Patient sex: M
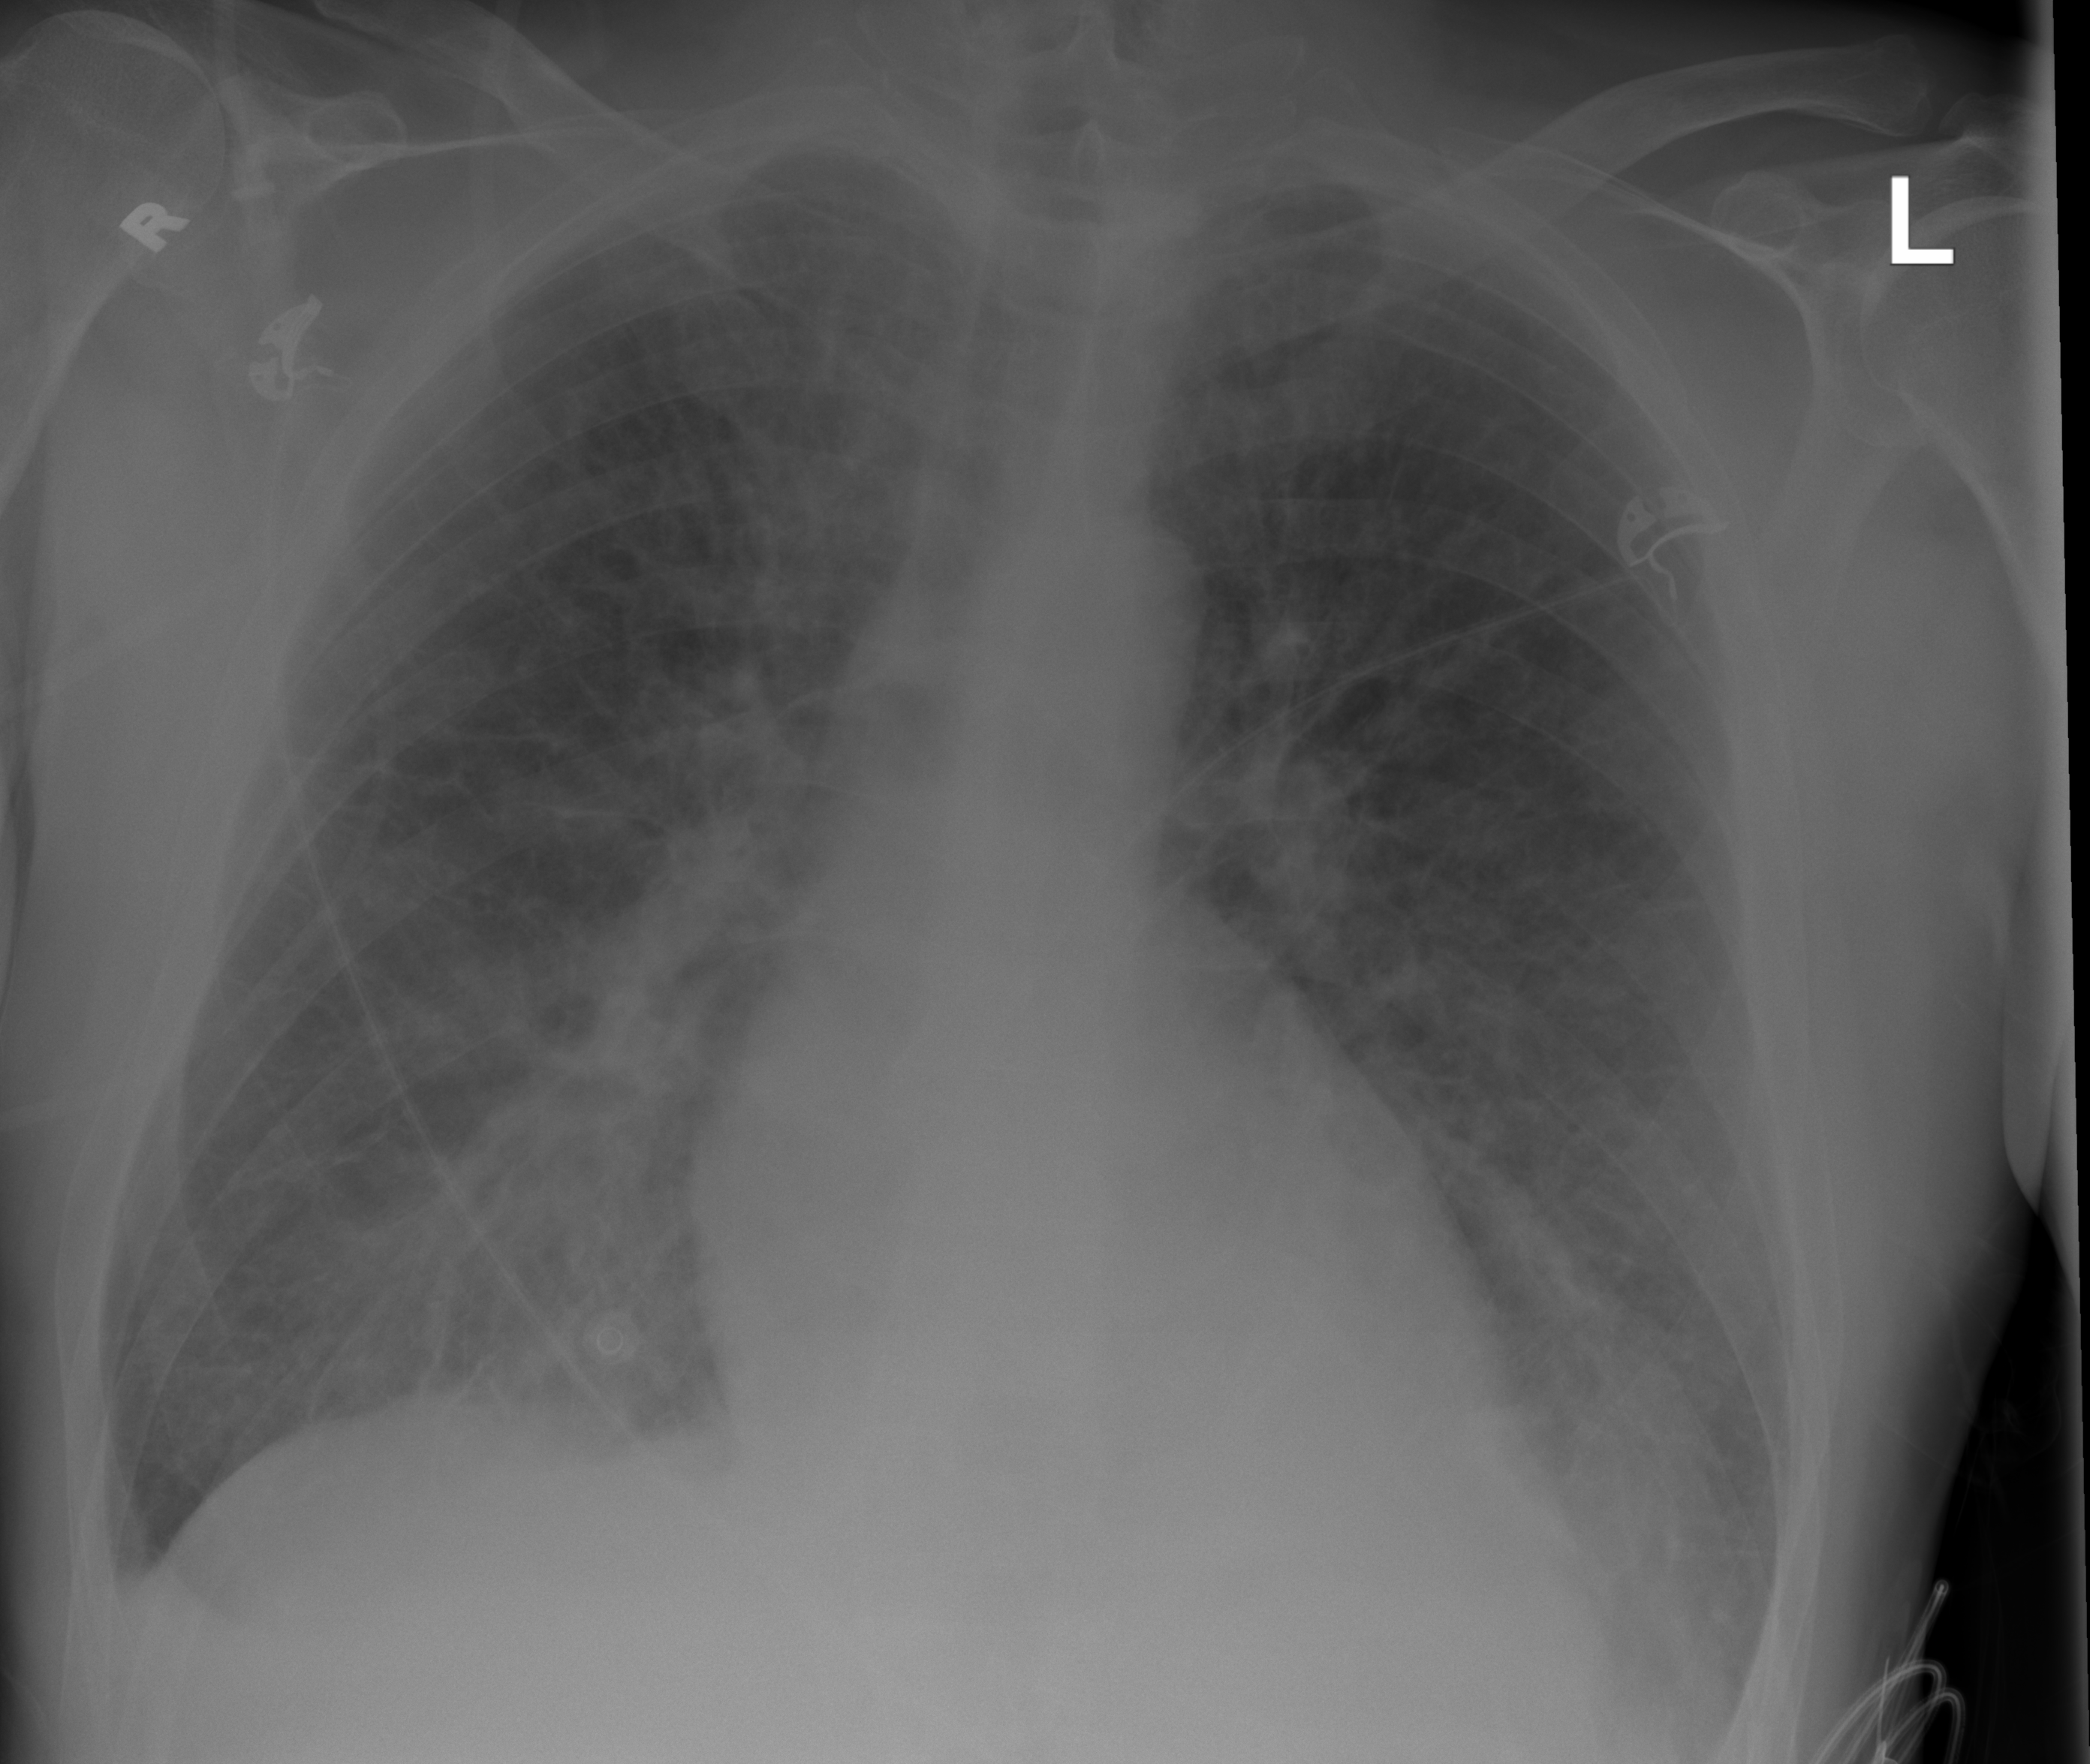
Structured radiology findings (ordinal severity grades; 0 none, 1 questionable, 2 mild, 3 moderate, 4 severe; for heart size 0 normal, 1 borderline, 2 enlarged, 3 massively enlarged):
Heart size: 1
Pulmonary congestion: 2
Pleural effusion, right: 2
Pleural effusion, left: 2
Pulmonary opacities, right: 1
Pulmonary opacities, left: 0
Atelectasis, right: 0
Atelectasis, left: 0